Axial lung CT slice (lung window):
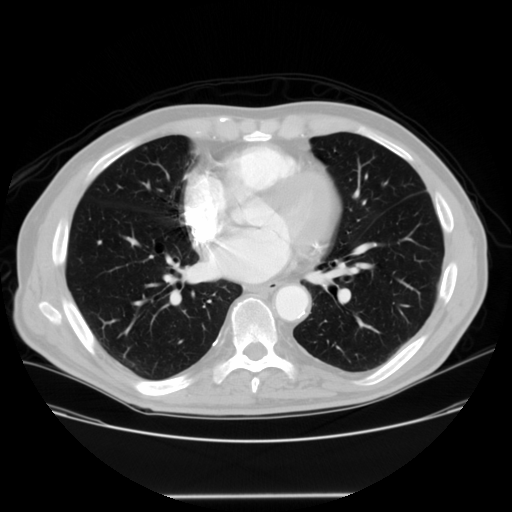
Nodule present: yes
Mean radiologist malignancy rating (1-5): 2